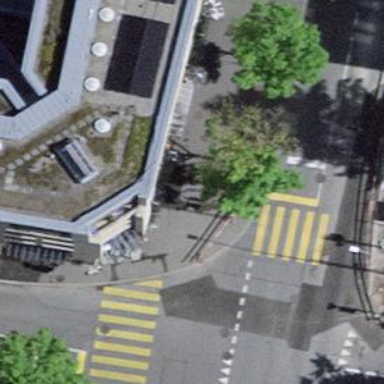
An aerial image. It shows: Restaurant.